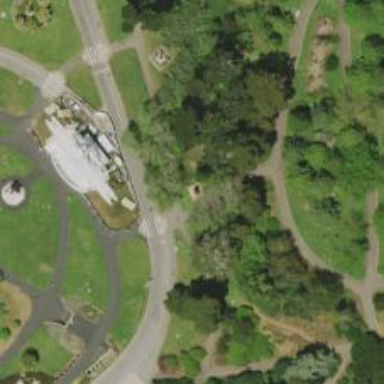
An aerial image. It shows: Memorial featuring statue.